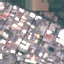
Land use / land cover class: Industrial